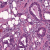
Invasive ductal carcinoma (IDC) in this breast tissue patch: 0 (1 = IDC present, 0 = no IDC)